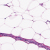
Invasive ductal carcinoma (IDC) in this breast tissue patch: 0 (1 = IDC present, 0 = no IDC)